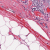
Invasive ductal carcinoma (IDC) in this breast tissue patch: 0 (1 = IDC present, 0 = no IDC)